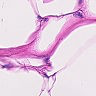
Metastatic tissue present: no